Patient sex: M
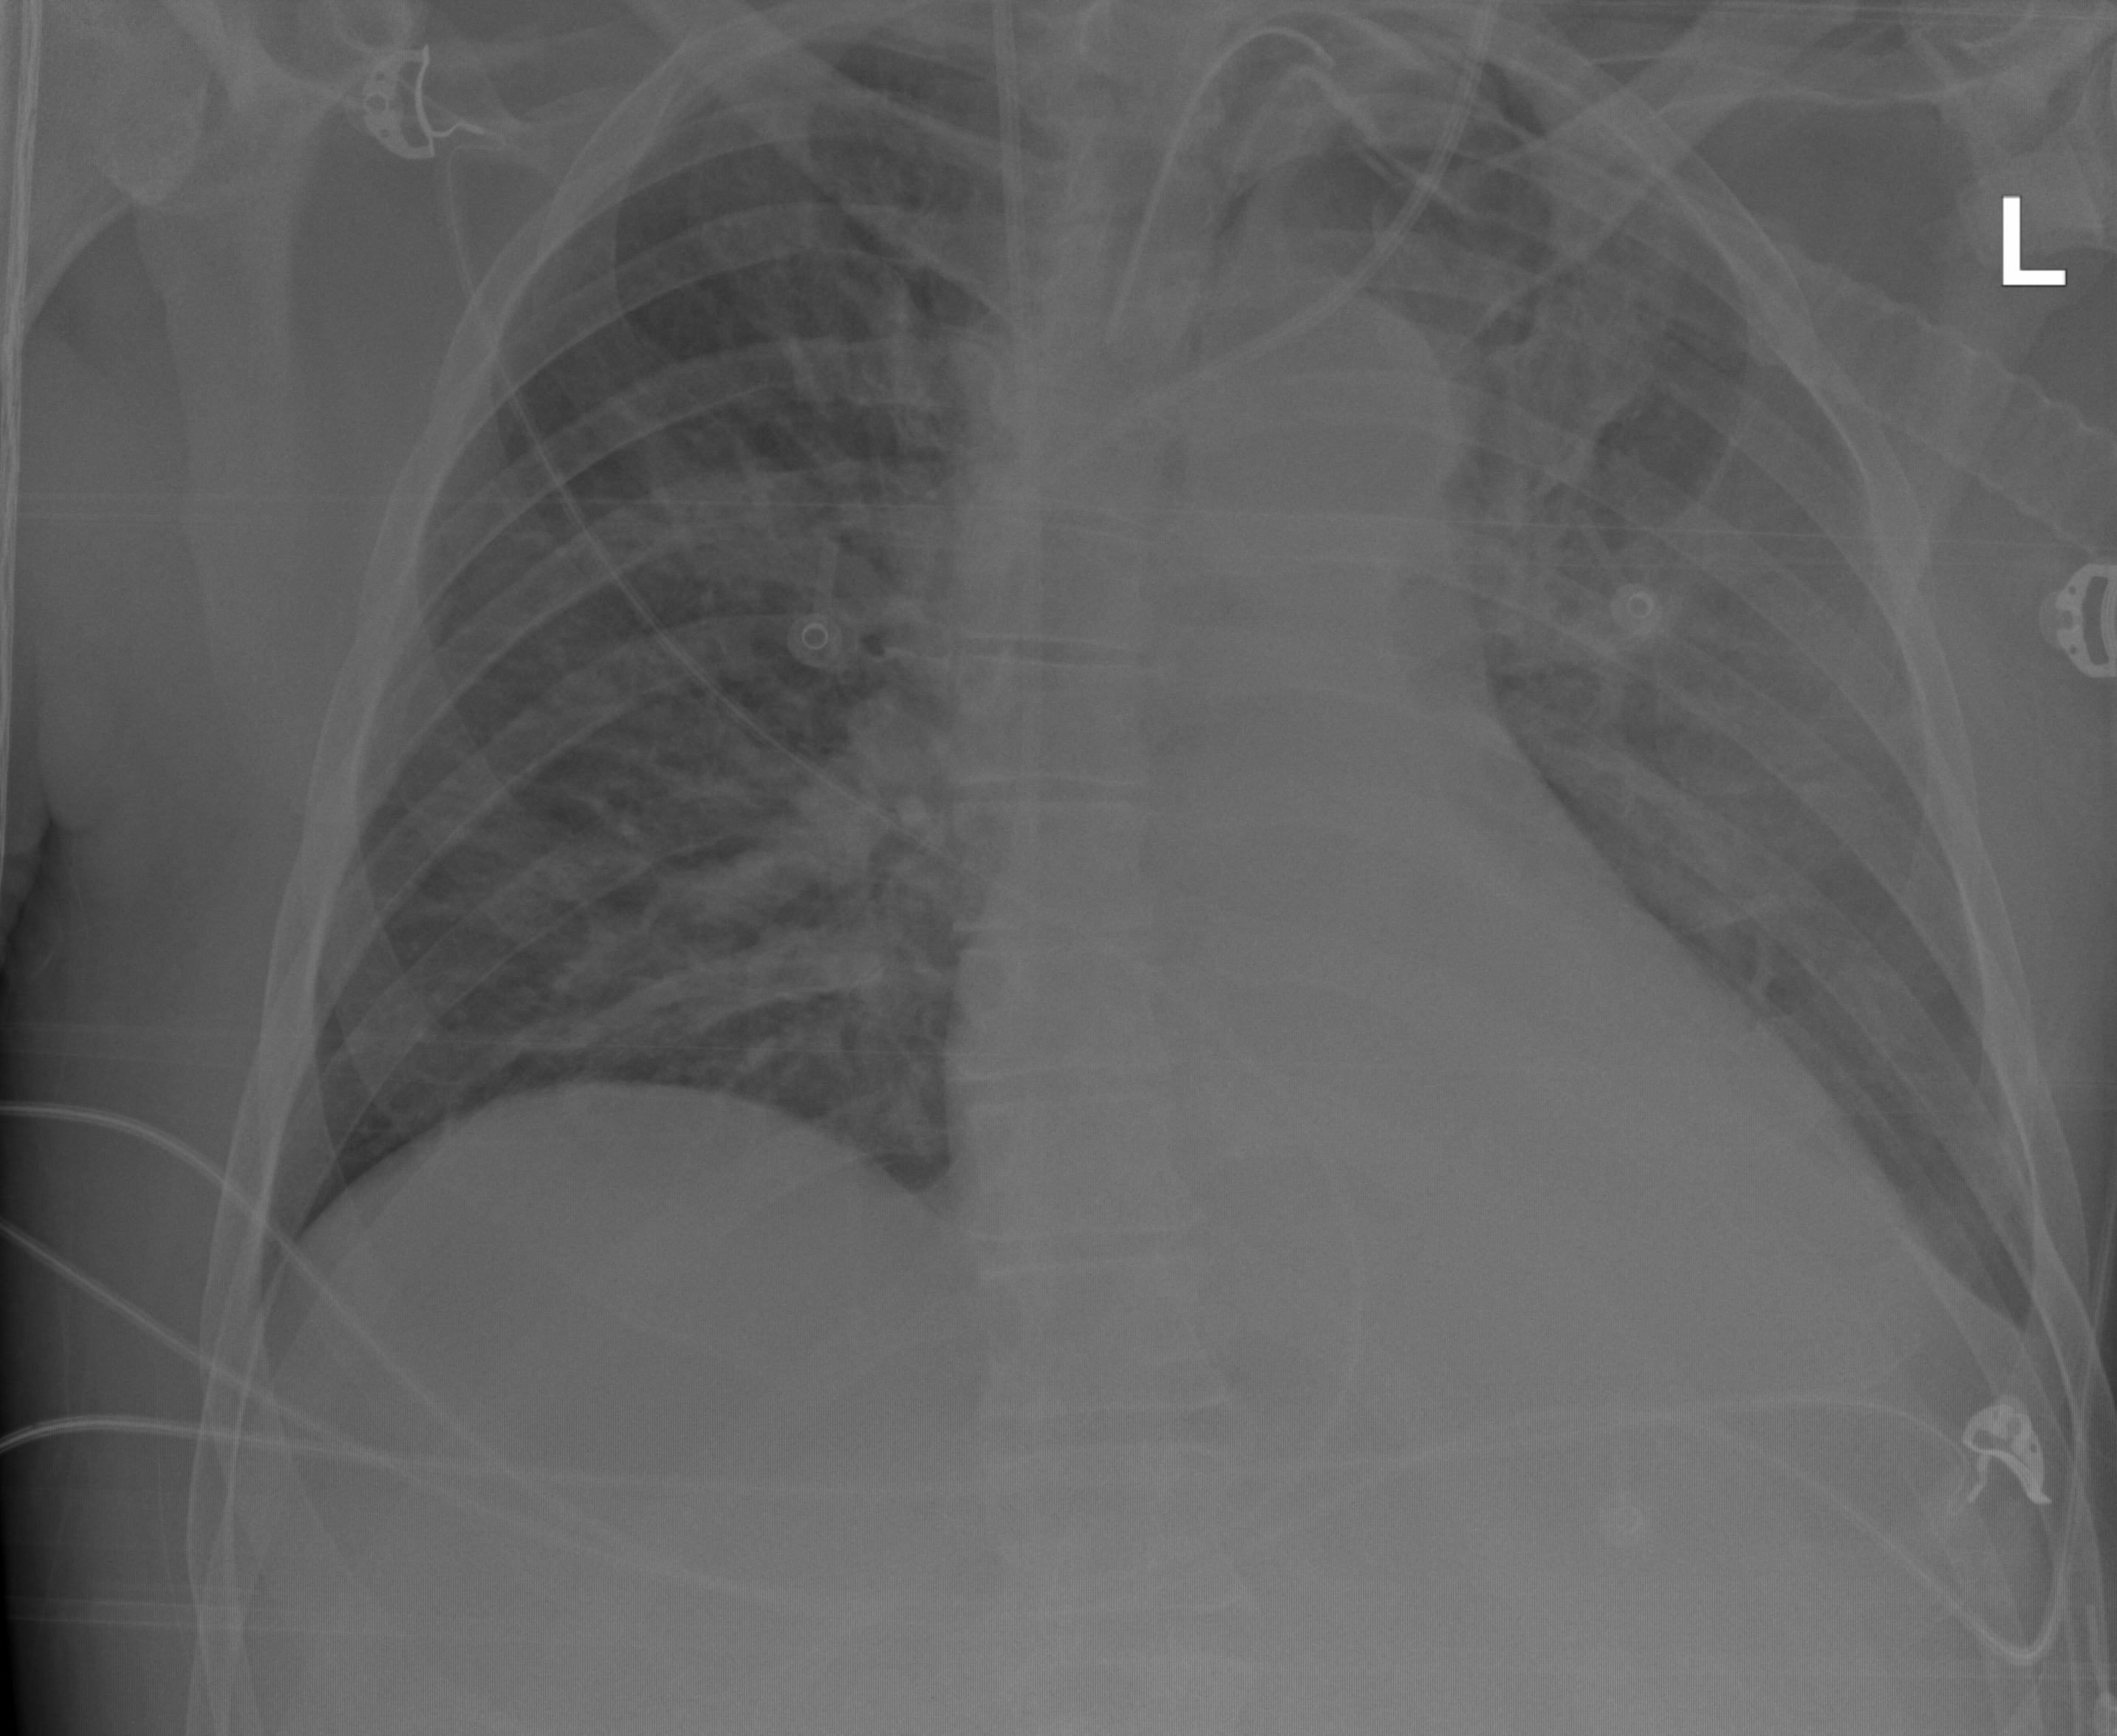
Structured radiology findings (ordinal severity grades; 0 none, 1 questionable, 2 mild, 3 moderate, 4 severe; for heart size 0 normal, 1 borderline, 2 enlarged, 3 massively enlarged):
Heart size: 0
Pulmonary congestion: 3
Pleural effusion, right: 0
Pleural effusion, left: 1
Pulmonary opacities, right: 1
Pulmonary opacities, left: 1
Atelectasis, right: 0
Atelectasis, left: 1